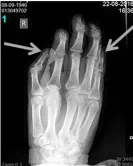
Clinical and radiomorphological characteristics of an aged case of DOORS syndrome. A similar synostosis of the distal phalanges could be observed in the fifth fingers [gray arrows indicate these three synostosis; (I,J).
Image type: radiology (x_ray)